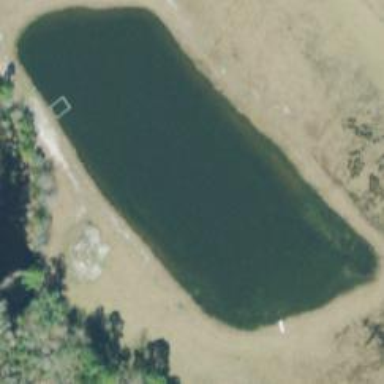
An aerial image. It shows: Pond surrounded by natural water.